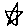
Label: star